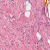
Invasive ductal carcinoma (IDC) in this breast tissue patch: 0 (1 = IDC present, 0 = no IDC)